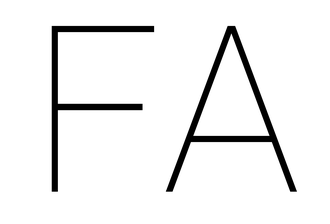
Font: Roboto_Thin